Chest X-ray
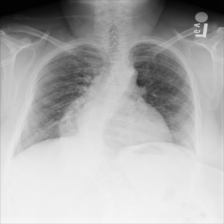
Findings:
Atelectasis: negative
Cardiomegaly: negative
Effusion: negative
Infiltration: negative
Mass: negative
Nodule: negative
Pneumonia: negative
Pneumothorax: negative
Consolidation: negative
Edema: negative
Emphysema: negative
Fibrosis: negative
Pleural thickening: negative
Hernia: negative